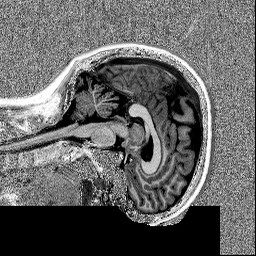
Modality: MP2RAGE
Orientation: sagittal
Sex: female